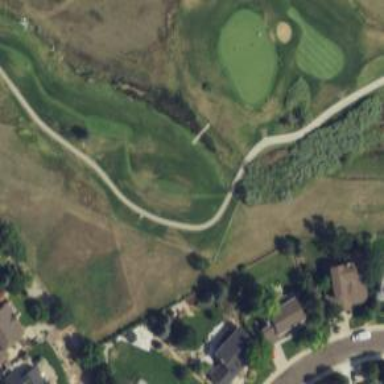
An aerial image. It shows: Grade1 path bridge used as golf cart path.